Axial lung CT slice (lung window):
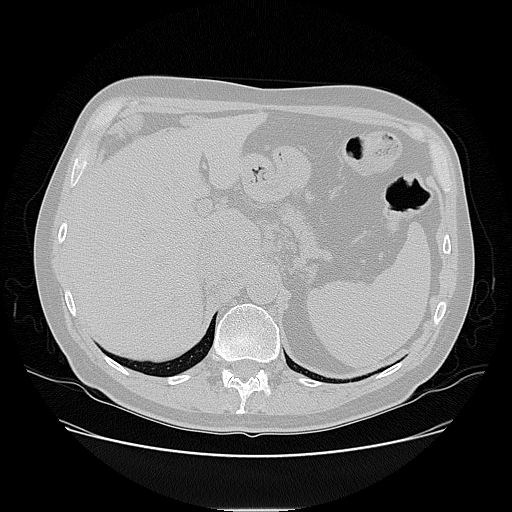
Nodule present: no